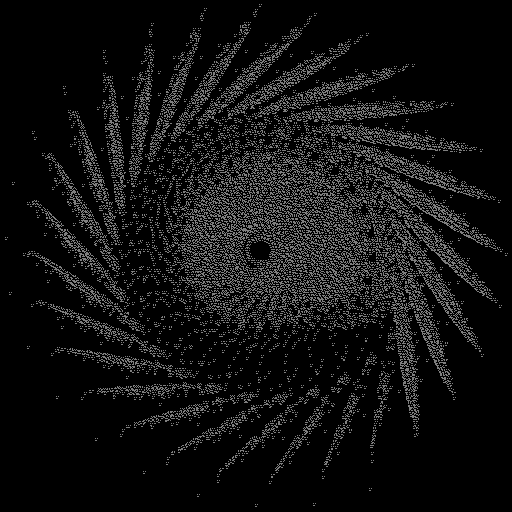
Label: fleabane